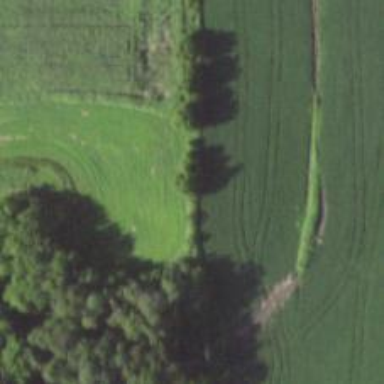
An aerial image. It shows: Row of trees in natural setting.